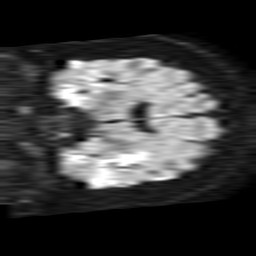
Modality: TRACE
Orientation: coronal
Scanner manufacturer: philips
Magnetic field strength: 1.5 T
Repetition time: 3.397 s
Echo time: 0.06899 s